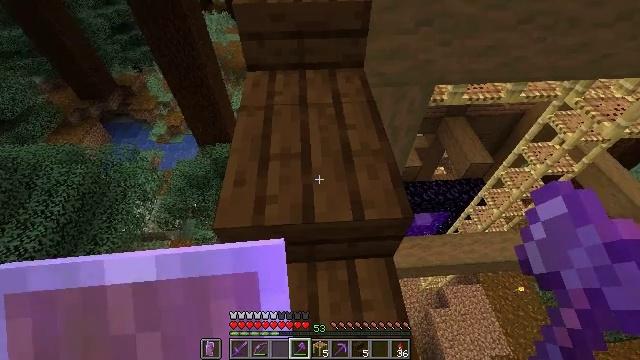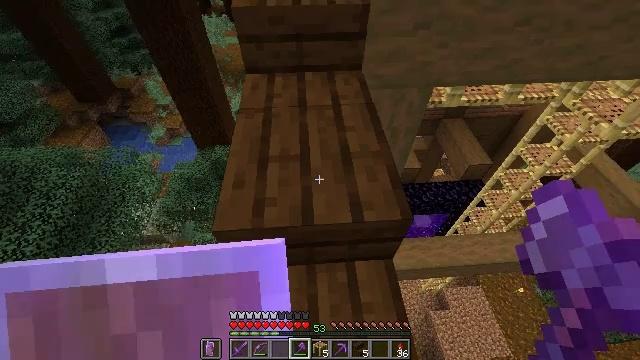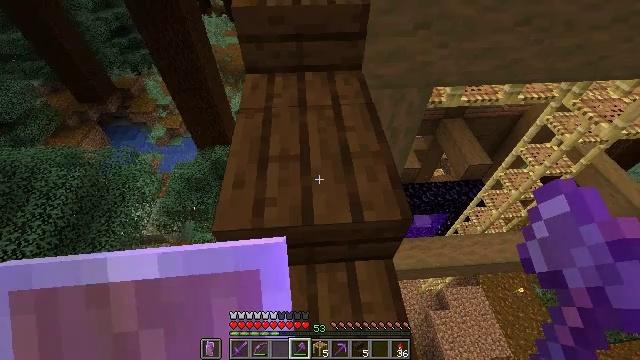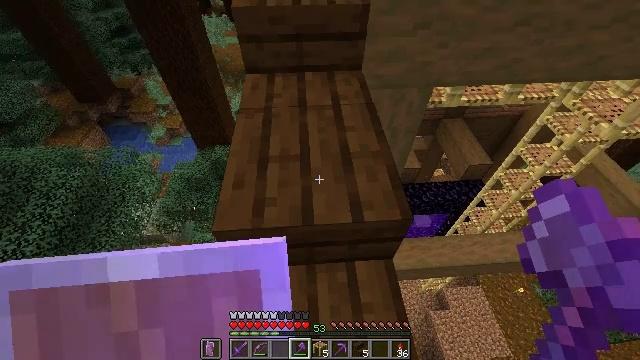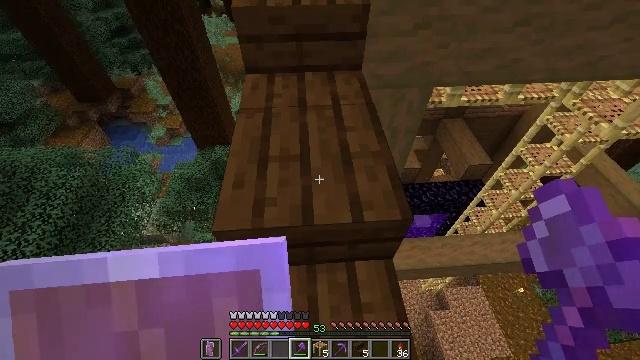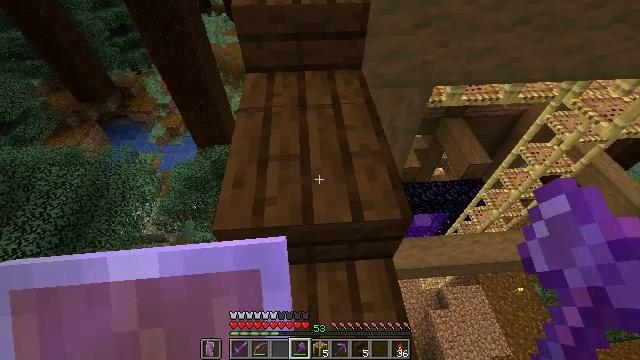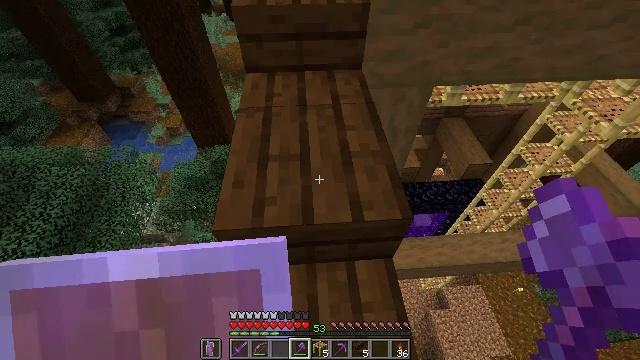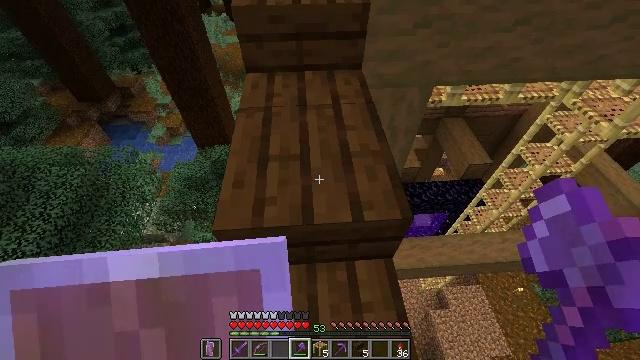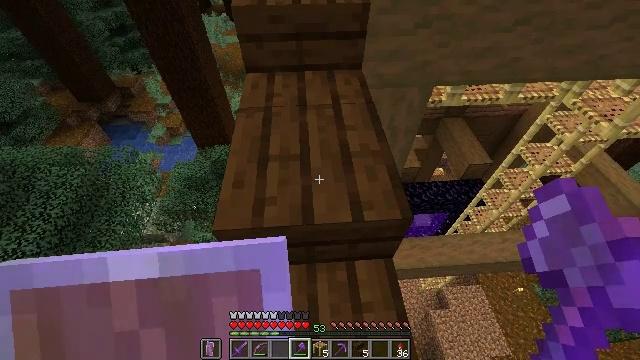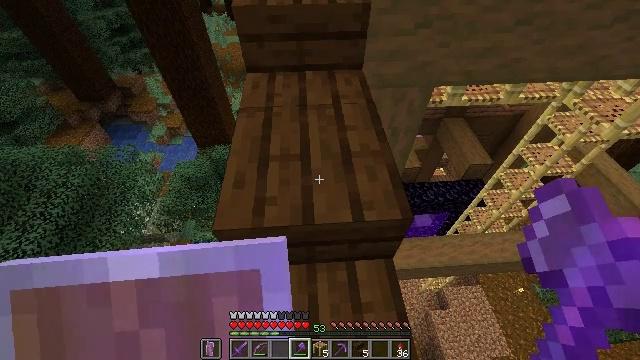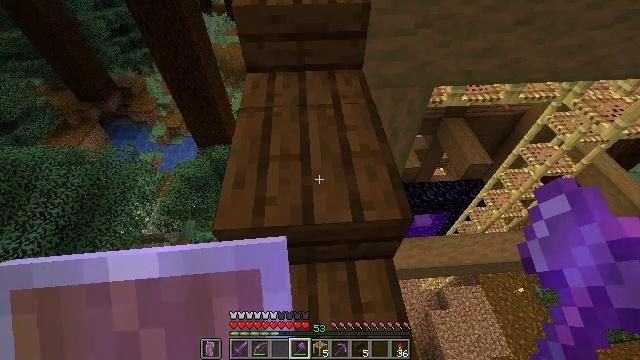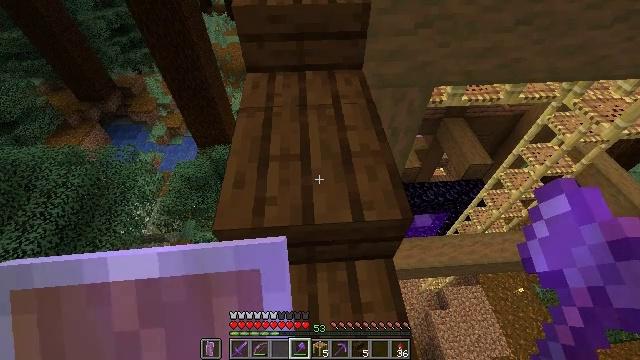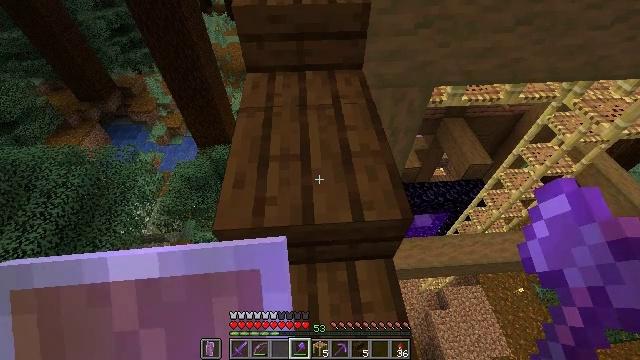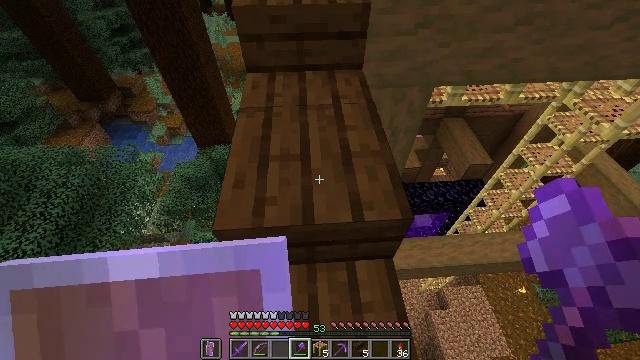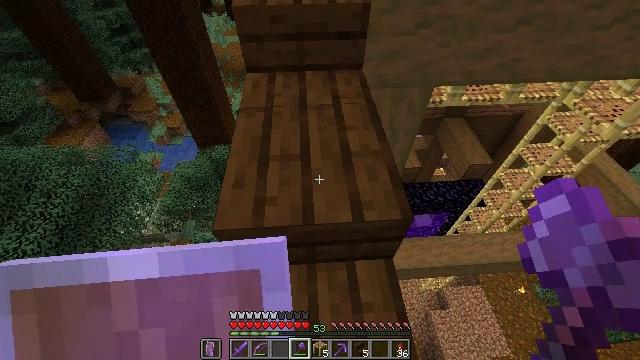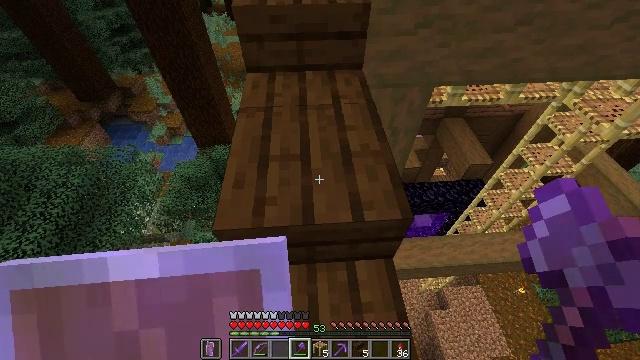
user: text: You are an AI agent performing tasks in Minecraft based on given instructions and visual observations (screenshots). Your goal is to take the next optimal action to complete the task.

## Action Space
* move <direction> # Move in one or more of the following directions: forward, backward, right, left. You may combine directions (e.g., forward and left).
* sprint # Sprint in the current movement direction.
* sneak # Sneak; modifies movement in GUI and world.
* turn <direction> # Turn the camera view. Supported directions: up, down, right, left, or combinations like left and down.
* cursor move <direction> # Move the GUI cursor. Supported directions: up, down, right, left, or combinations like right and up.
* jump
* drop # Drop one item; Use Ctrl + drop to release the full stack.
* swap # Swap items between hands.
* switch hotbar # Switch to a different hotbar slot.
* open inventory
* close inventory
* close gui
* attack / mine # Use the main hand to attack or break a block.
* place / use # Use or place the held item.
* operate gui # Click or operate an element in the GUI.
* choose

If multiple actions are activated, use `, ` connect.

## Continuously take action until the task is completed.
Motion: motion action
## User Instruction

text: Gather dark oak slab from the structure.
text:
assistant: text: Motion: no_op
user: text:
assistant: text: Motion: no_op
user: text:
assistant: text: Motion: no_op
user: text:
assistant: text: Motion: no_op
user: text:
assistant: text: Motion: no_op
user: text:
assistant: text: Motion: no_op
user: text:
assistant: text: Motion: no_op
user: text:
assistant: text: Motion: no_op
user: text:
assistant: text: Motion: no_op
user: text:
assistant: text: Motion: no_op
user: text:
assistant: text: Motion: no_op
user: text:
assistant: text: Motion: no_op
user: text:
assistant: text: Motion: no_op
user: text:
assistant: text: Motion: no_op
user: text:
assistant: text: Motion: no_op
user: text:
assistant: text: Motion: no_op
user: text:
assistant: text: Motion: no_op
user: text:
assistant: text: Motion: no_op
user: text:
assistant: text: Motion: no_op
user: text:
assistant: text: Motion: no_op
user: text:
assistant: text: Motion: no_op
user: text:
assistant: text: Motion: no_op
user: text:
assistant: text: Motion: no_op
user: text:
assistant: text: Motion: no_op
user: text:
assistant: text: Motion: no_op
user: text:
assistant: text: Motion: no_op
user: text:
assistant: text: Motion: no_op
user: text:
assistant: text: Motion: no_op
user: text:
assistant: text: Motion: no_op
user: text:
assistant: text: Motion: no_op